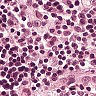
Metastatic tissue present: no